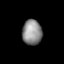
Tissue: lung
Cell type: Epithelial cells
Senescence score: 0.2006
Nuclear area (px): 489
Mean DAPI intensity: 138.806